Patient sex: M
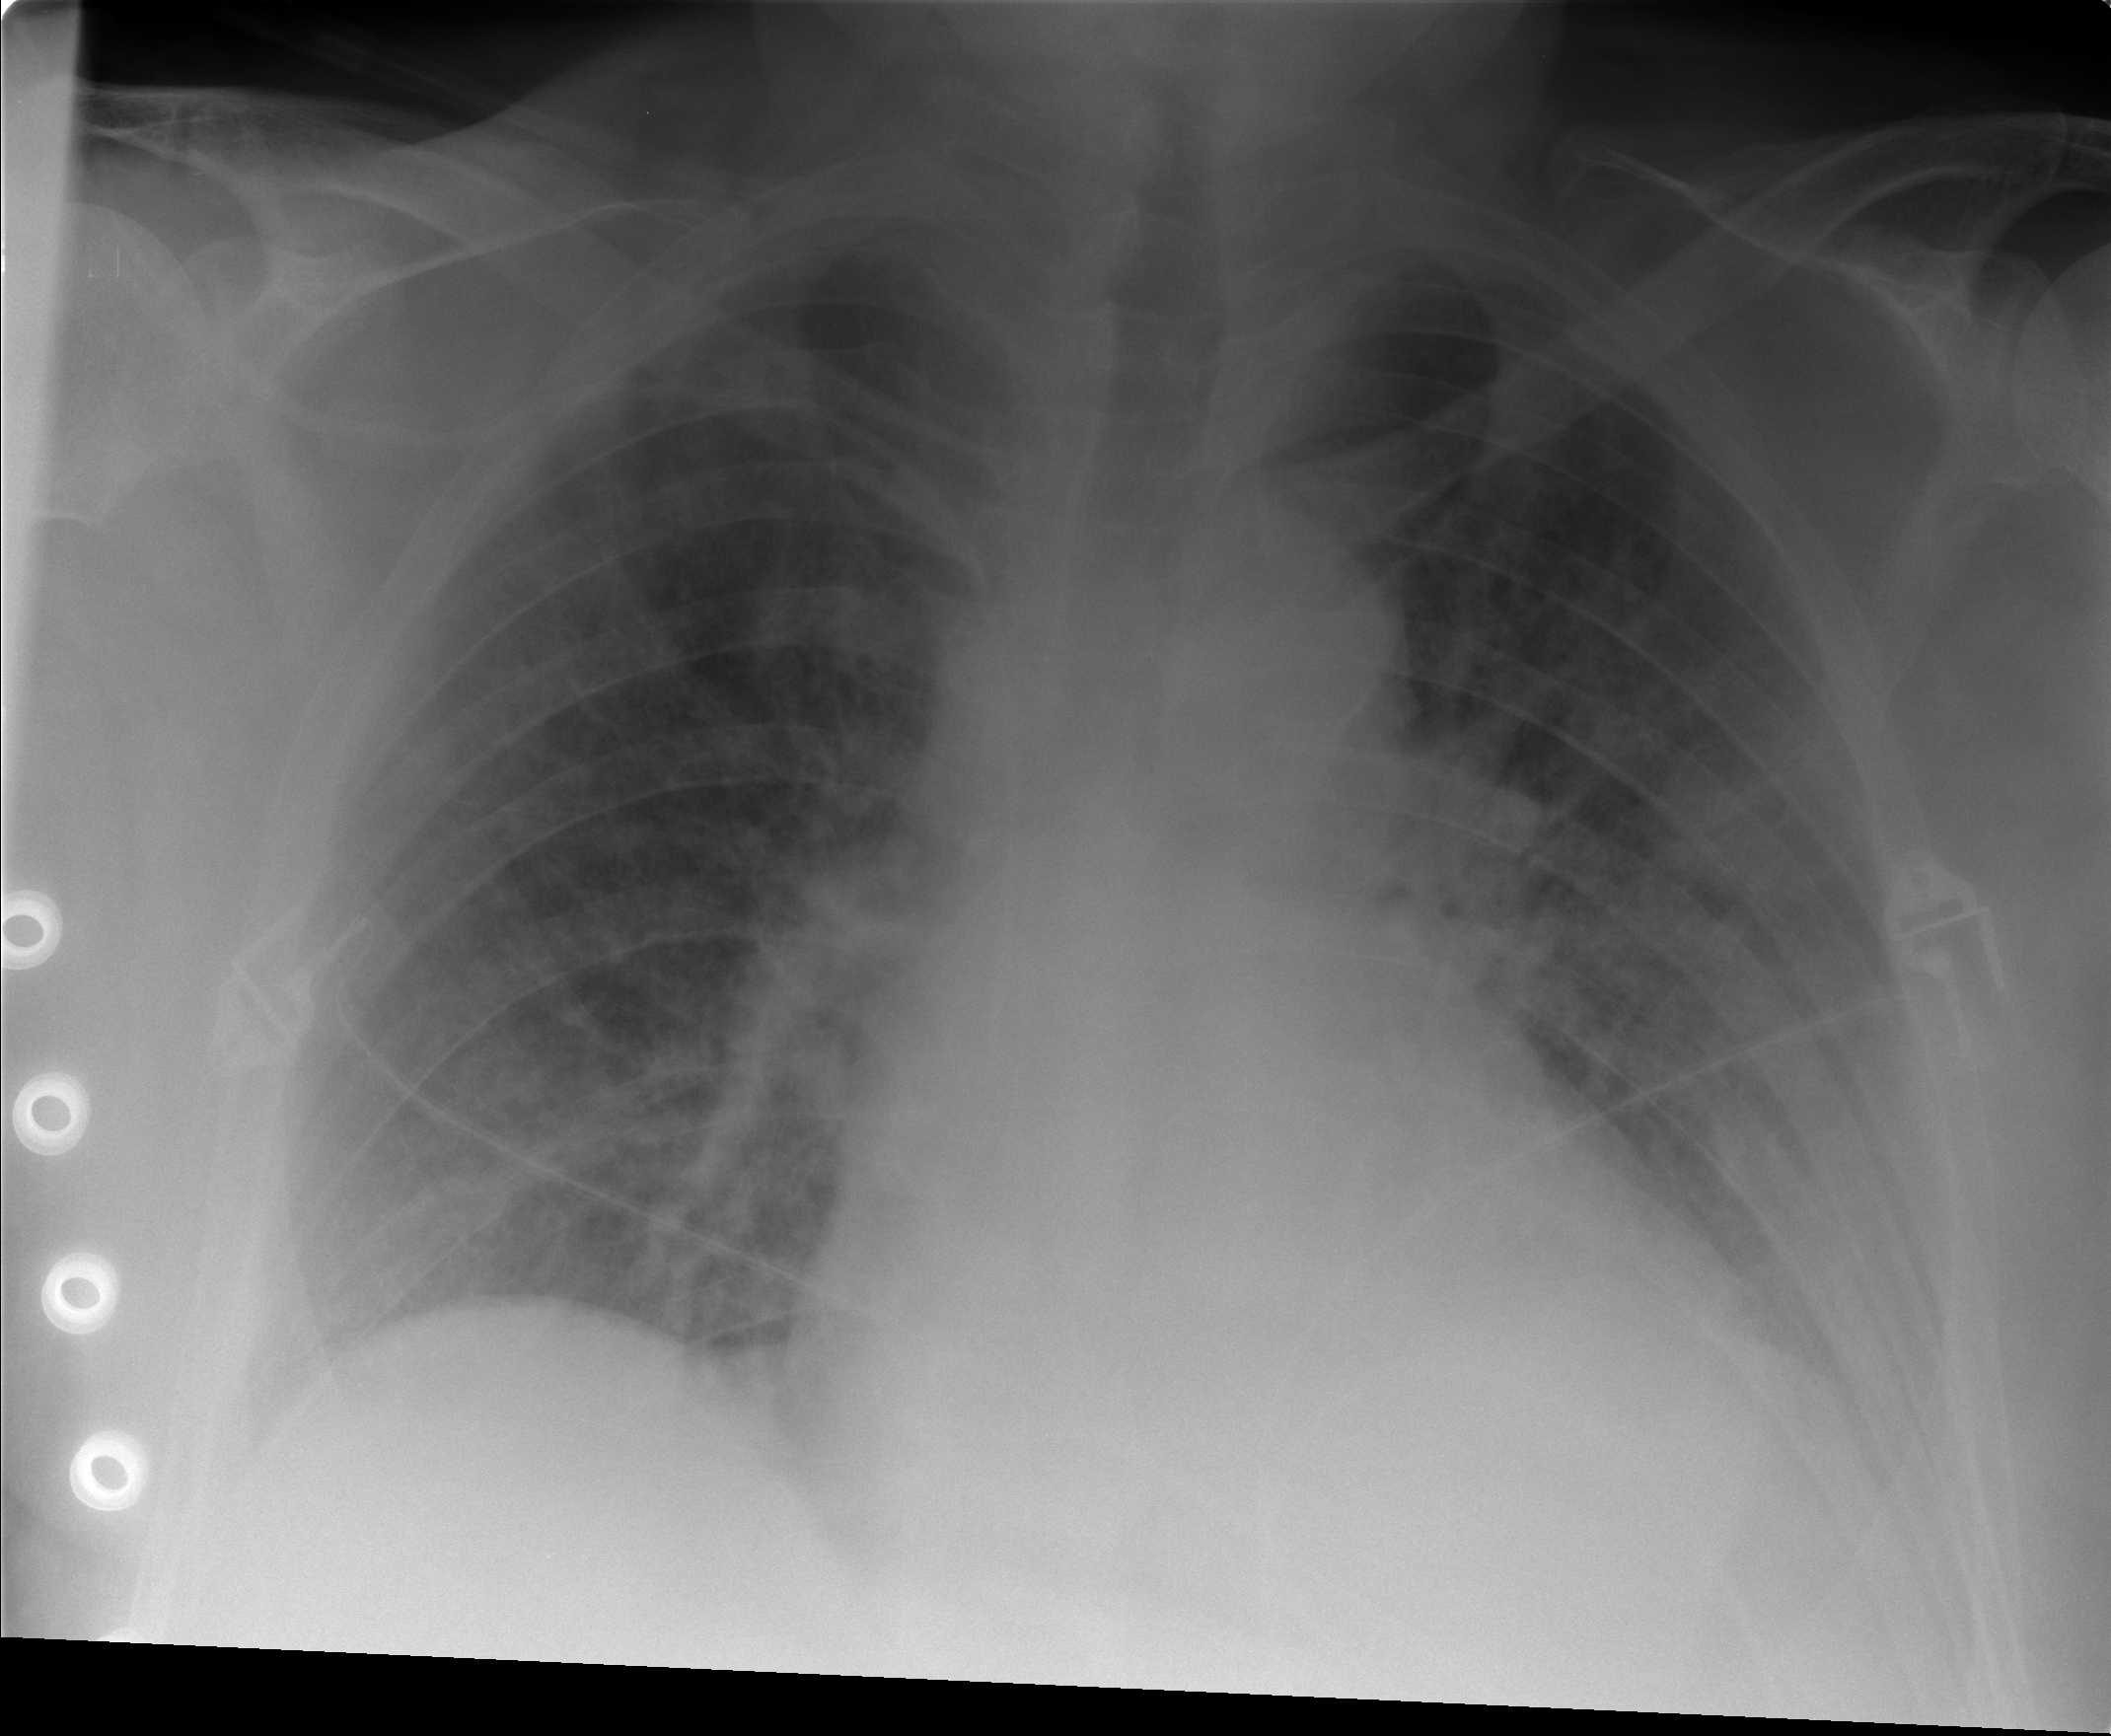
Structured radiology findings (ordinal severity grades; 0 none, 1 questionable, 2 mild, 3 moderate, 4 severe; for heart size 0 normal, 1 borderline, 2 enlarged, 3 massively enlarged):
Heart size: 2
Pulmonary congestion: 2
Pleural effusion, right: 1
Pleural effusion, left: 2
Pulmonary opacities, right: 1
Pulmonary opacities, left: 2
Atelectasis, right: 2
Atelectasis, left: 2